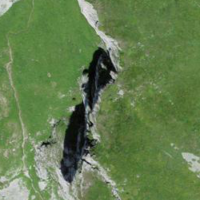
EUNIS habitat code: 50
Species observed at this site:
Traunsteinera globosa